Question: i have graphic view(QGraphics view) setted scene(QGraphic scene) i am dropping objects on scene its working fine, i have to assign parameter for dropped object by dragging parameter from parameter list .i have implemented drag drop events of object.but when i am dragging parameter from param list non- acceptance symbol on object.how to assign param to object by dropping ? Any other suggestions and examples are welcome where i can get ideas to implementation.
image of gui

speedometer.cpp
'''
#include <QMimeData>
SpeedoMeter::SpeedoMeter( QWidget *parent ):
QwtDial( parent ),
d_label( "km/h" )
{
setAcceptDrops(true);
}
void SpeedoMeter::dragEnterEvent(QDragEnterEvent *event)
{
if (event->mimeData()->hasFormat(paramlistMimeType()))
{
qDebug()<<"dragenter event in speedo" ;
event->accept();
}
}
void SpeedoMeter::dragMoveEvent(QDragMoveEvent *event)
{
if (event->mimeData()->hasFormat(paramlistMimeType()))
{
qDebug()<<"dragmove event in speedo" ;
event->acceptProposedAction();
}
}
void SpeedoMeter::dropEvent(QDropEvent *event)
{
if (event->mimeData()->hasFormat(paramlistMimeType()))
{
qDebug()<<"dragmove event in speedo" ;
event->accept();
}
}
'''
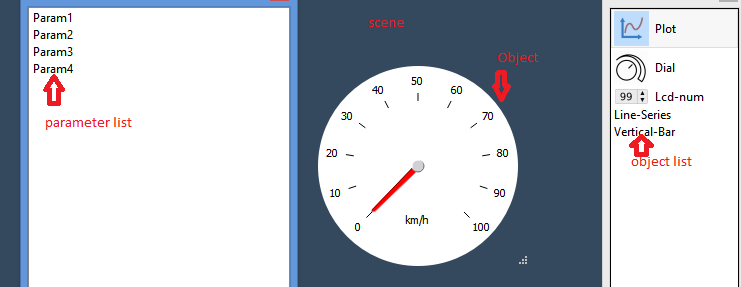
Answer: The following example shows how to implement the logic to accept the drag-and-drop:
'''
#ifndef SPEEDOMETER_H
#define SPEEDOMETER_H
#include <qwt_dial.h>
class SpeedoMeter : public QwtDial
{
public:
SpeedoMeter(QWidget *parent=nullptr);
protected:
void dragEnterEvent(QDragEnterEvent *event);
void dropEvent(QDropEvent *event);
void dragMoveEvent(QDragMoveEvent *event);
void paintEvent(QPaintEvent *event);
private:
QString d_label;
};
#endif // SPEEDOMETER_H
'''
'''
#include "speedometer.h"
#include <qwt_dial_needle.h>
#include <QDragEnterEvent>
#include <QMimeData>
#include <QPainter>
SpeedoMeter::SpeedoMeter(QWidget *parent):
QwtDial(parent),
d_label( "km/h" )
{
setAcceptDrops(true);
QwtDialSimpleNeedle *nd = new QwtDialSimpleNeedle(QwtDialSimpleNeedle::Arrow, Qt::white, Qt::red);
setNeedle(nd);
setValue(80);
}
void SpeedoMeter::dragEnterEvent(QDragEnterEvent *event)
{
if(event->mimeData()->hasFormat("application/x-qabstractitemmodeldatalist"))
event->acceptProposedAction();
}
void SpeedoMeter::dropEvent(QDropEvent *event)
{
const QMimeData *mimedata = event->mimeData();
if(mimedata->hasFormat("application/x-qabstractitemmodeldatalist")){
QString text;
// https://stackoverflow.com/questions/<PHONE>/how-to-decode-application-x-qabstractitemmodeldatalist-in-qt-for-drag-and-drop
QByteArray encoded = mimedata->data("application/x-qabstractitemmodeldatalist");
QDataStream stream(&encoded, QIODevice::ReadOnly);
while (!stream.atEnd()) {
int row, col;
QMap<int, QVariant> roleDataMap;
stream >> row >> col >> roleDataMap;
if(roleDataMap.contains(Qt::DisplayRole)){
text = roleDataMap[Qt::DisplayRole].toString();
break;
}
}
// your text
d_label = text;
update();
}
}
void SpeedoMeter::dragMoveEvent(QDragMoveEvent *event)
{
if(event->mimeData()->hasFormat("application/x-qabstractitemmodeldatalist"))
event->accept();
}
void SpeedoMeter::paintEvent(QPaintEvent *event)
{
// https://stackoverflow.com/questions/43904204/qwt-dial-show-unit
QwtDial::paintEvent(event);
QPainter painter(this);
painter.setPen(Qt::black);
QFont font;
font.setPointSize(11);
painter.setFont(font);
QString text = QString("%1 %2").arg(value()).arg(d_label);
QPoint c = rect().center();
QSize Size = painter.fontMetrics().size(Qt::TextSingleLine, text);
painter.drawText(QPointF(c.x() -Size.width()/2, c.y() + 2.5*Size.height()), text);
}
'''
'''
#include "speedometer.h"
#include <QApplication>
#include <QGraphicsView>
#include <QHBoxLayout>
#include <QListWidget>
int main(int argc, char *argv[])
{
QApplication a(argc, argv);
QWidget w;
QHBoxLayout *layout = new QHBoxLayout(&w);
QListWidget listWidget;
listWidget.setDragDropMode(QAbstractItemView::DragOnly);
listWidget.addItems({"km/h", "ft/s", "m/s", "miles/h"});
QGraphicsView view;
QGraphicsScene scene;
view.setScene(&scene);
SpeedoMeter speed;
scene.addWidget(&speed);
layout->addWidget(&listWidget);
layout->addWidget(&view);
w.show();
return a.exec();
}
'''
<URL>
In the following <URL> you can find the complete example.